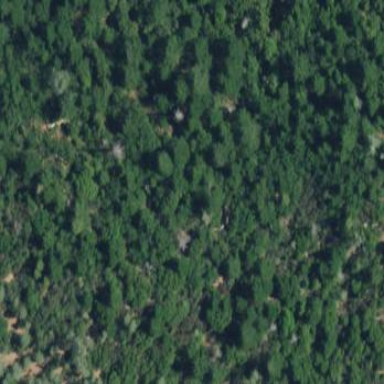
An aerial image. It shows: Mixed woodland with variety of leaf types and cycles.